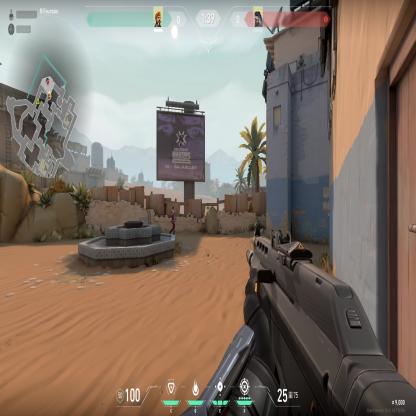
Label: enemy